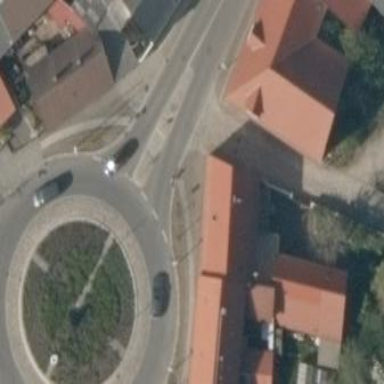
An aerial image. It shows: Secondary road with asphalt surface leading to roundabout junction.